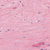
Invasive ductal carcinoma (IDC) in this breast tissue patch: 0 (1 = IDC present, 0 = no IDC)